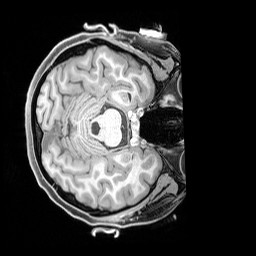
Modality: T1w
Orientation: axial
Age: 23
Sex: female
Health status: healthy
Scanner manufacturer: siemens
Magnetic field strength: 3 T
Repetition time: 1.65 s
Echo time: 0.00182 s